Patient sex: M
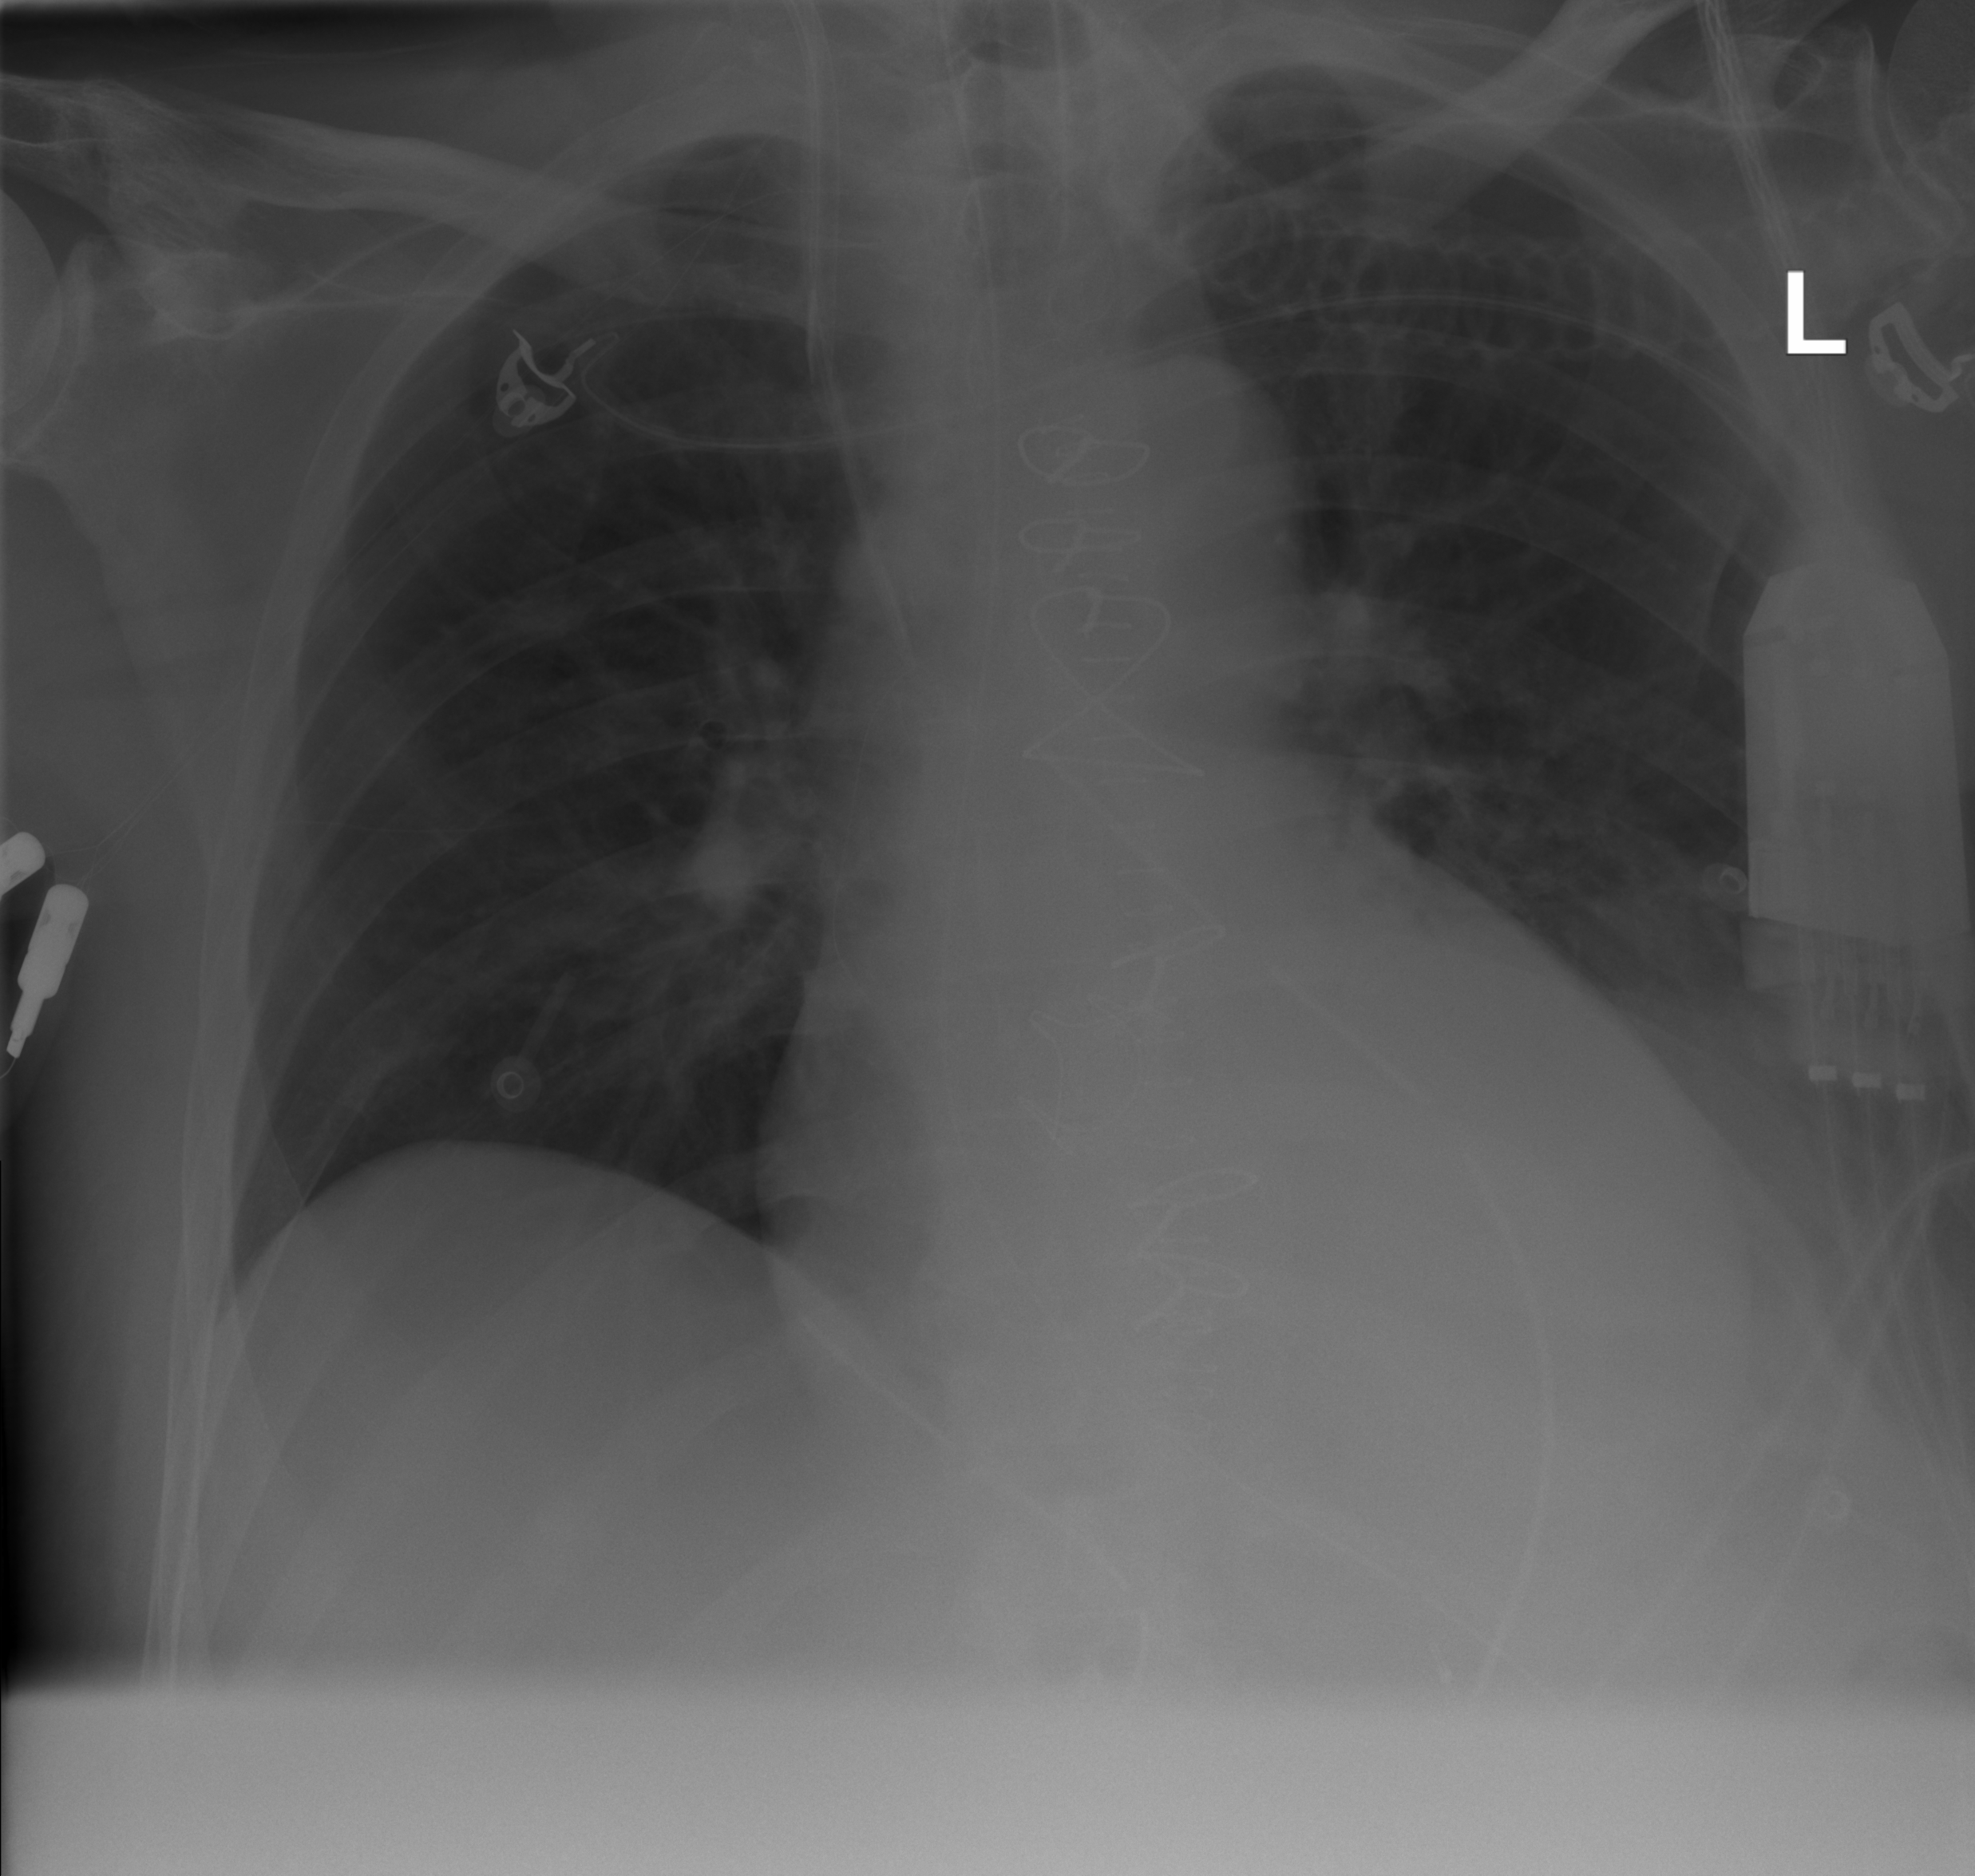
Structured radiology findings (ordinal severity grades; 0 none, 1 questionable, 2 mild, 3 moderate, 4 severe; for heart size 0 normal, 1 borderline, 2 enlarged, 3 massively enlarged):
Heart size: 0
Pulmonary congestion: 0
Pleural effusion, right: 0
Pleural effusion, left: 2
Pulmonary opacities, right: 0
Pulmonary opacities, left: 0
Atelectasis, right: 0
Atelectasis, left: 1